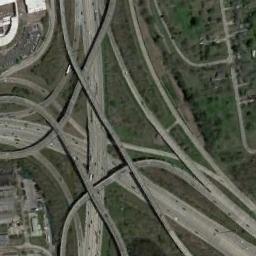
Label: overpass